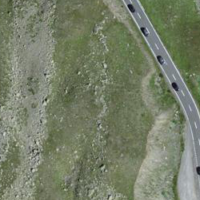
EUNIS habitat code: 31
Species observed at this site:
Phoenicurus ochruros
Corvus corone
Montifringilla nivalis
Oenanthe oenanthe
Motacilla alba